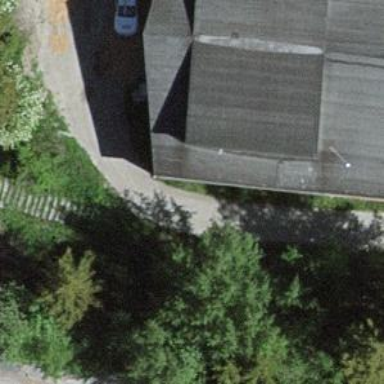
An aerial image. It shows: Set of steps on the road.